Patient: sex M, age 48
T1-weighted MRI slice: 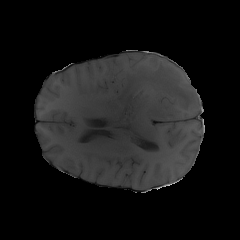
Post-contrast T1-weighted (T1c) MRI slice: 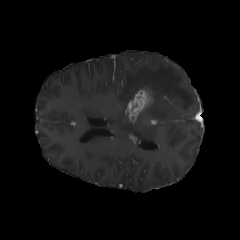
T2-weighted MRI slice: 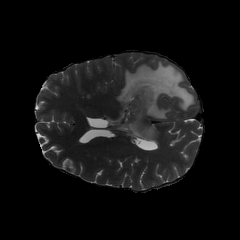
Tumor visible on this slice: yes
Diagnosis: Glioblastoma, IDH-wildtype
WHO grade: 4